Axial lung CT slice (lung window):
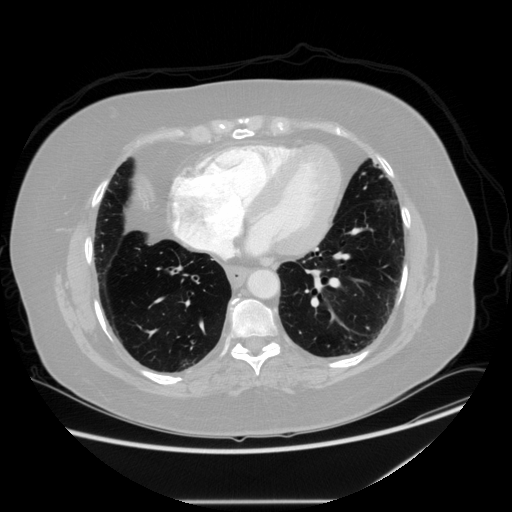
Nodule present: no